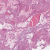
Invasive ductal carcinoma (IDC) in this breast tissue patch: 0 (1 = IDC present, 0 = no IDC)